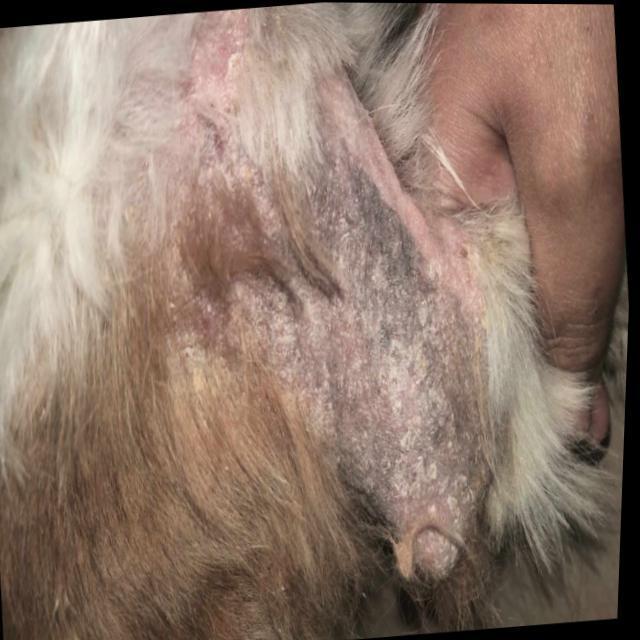
Canine demodicosis (Demodex mange) — caused by Demodex canis mites. Presents with alopecia, follicular papules, pustules, and comedones. Often localized on face and forelimbs.